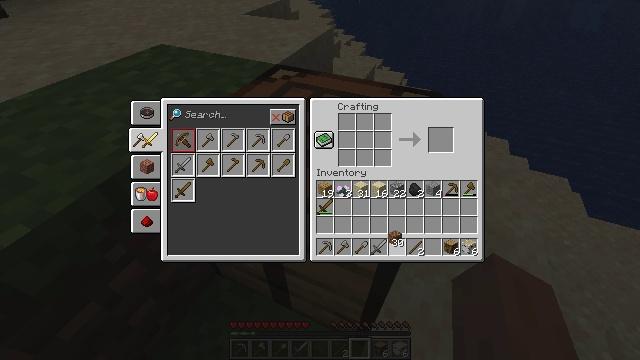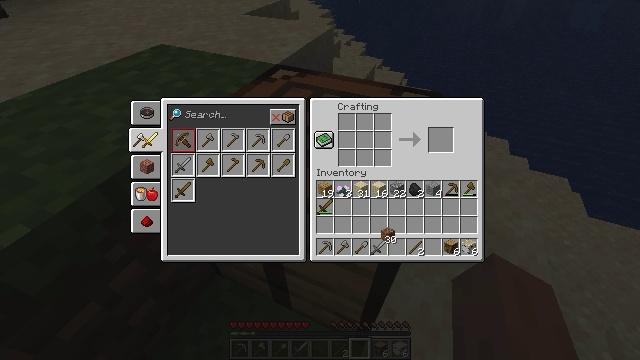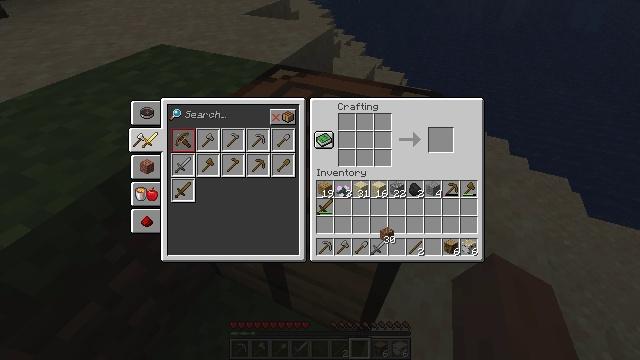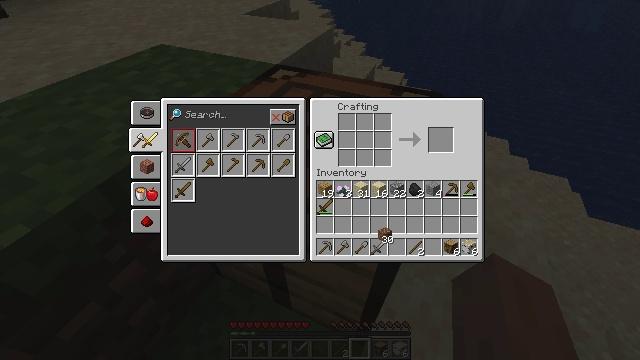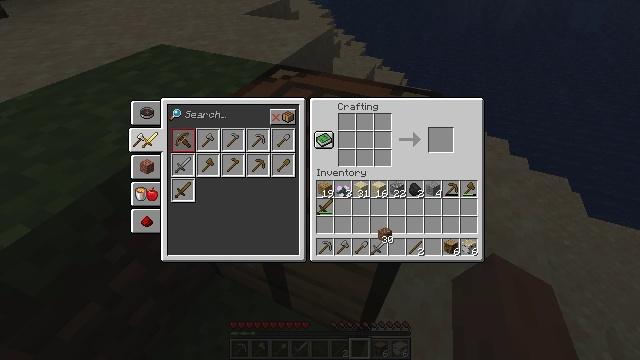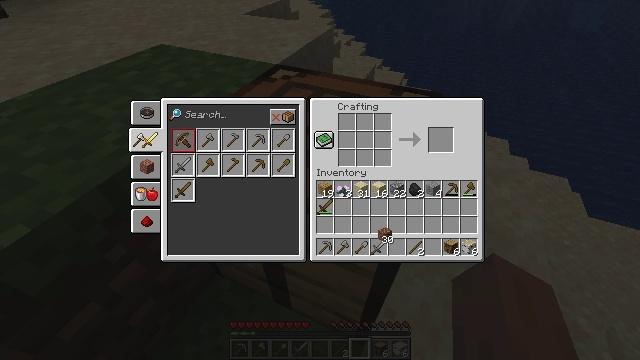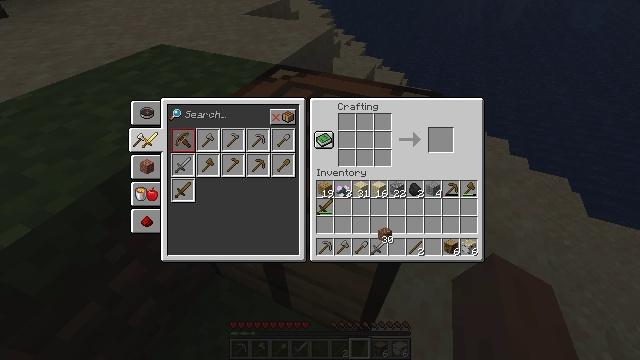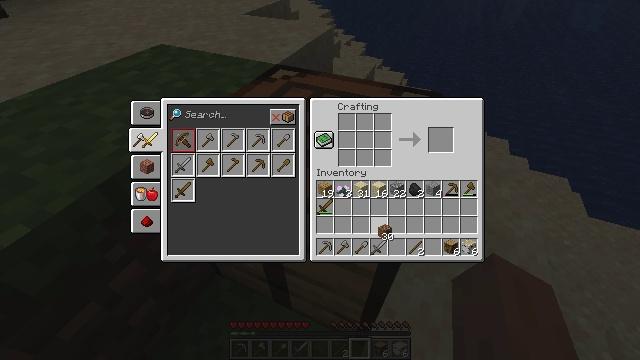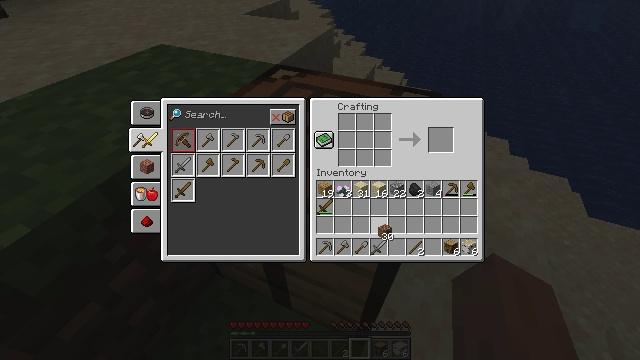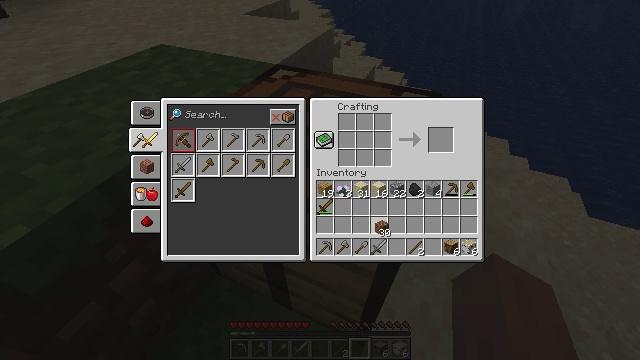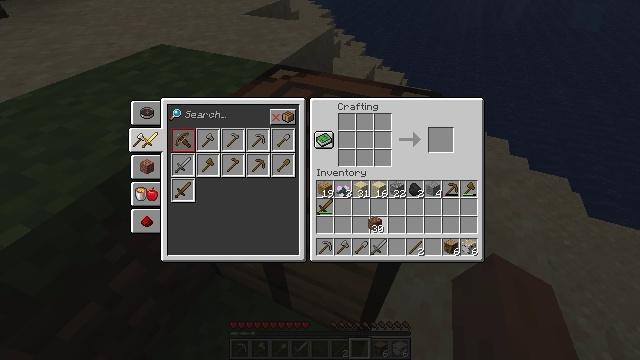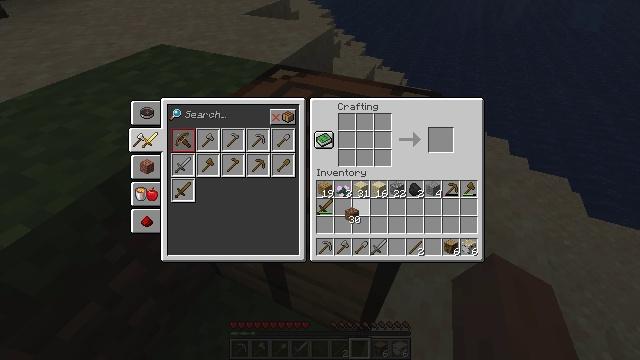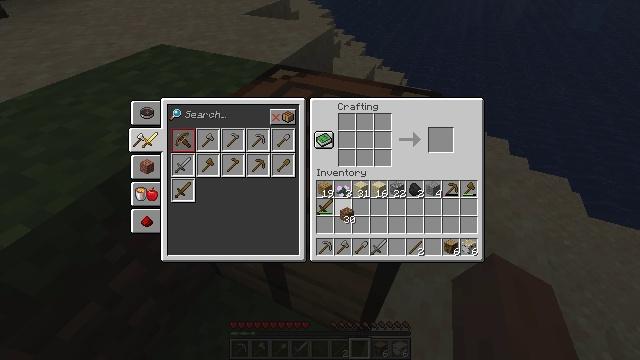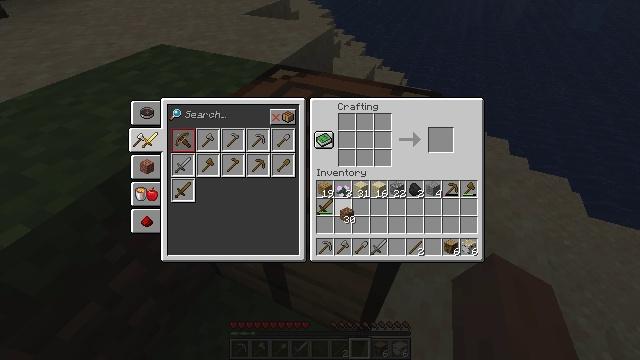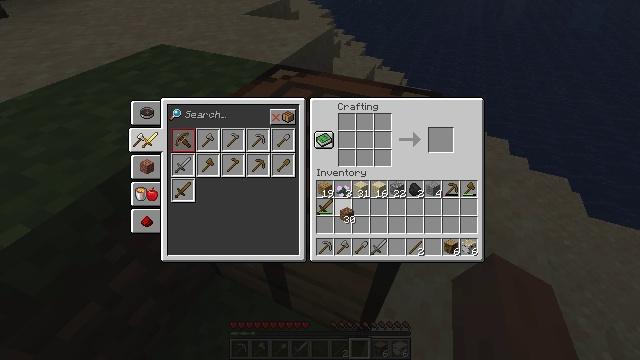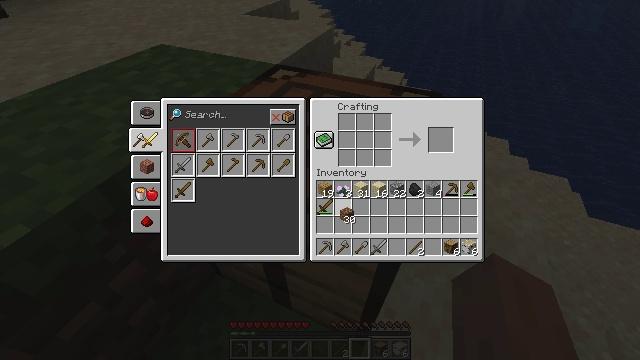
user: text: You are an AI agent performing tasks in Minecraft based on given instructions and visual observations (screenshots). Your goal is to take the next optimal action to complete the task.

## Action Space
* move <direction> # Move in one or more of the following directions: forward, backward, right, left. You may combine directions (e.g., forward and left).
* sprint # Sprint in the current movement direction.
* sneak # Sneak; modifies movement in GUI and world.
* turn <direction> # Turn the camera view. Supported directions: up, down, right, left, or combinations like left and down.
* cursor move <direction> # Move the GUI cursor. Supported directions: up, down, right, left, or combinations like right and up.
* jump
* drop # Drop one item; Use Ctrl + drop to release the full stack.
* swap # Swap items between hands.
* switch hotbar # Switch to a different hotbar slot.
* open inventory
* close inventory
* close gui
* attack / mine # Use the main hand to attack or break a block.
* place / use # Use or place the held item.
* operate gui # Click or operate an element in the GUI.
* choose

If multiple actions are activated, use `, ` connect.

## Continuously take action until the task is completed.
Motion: motion action
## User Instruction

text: Create birch wood using birch logs in crafting.
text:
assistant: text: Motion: cursor move left, operate gui
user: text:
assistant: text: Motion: operate gui
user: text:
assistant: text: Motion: operate gui
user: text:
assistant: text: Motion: no_op
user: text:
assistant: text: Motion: no_op
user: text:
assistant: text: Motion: no_op
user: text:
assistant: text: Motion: no_op
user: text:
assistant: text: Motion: no_op
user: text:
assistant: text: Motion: no_op
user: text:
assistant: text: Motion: no_op
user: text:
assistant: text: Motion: cursor move left and up
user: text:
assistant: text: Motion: no_op
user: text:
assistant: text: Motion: no_op
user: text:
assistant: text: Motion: no_op
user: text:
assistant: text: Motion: no_op
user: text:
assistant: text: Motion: no_op
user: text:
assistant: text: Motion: no_op
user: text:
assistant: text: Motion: no_op
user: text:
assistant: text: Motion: operate gui
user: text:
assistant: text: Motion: operate gui
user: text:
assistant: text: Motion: operate gui
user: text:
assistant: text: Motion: no_op
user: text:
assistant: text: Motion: cursor move right and down
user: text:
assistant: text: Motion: cursor move right and down
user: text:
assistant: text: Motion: cursor move right and down
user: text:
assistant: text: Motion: cursor move right
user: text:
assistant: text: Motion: no_op
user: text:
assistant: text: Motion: no_op
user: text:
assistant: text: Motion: no_op
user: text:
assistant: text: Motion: no_op